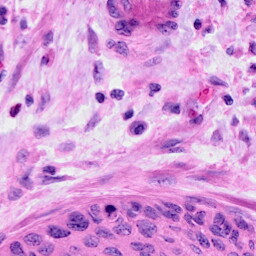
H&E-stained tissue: Cervix